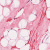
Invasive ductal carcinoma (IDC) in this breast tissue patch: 0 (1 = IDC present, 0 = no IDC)